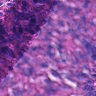
Metastatic tissue present: yes